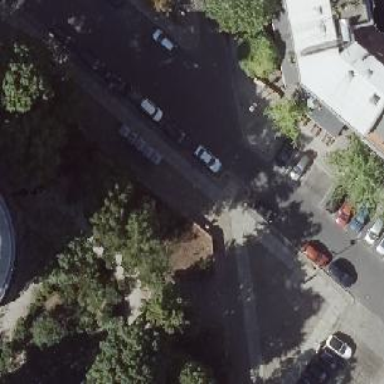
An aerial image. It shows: Residential road with asphalt surface and separate sidewalk. There is parallel on-street parking available on the left side.